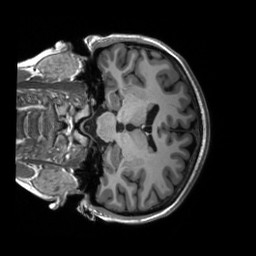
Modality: T1w
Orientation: coronal
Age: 24
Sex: female
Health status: healthy
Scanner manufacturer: siemens
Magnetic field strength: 3 T
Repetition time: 2.53 s
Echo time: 0.00227 s